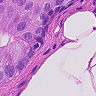
Metastatic tissue present: yes